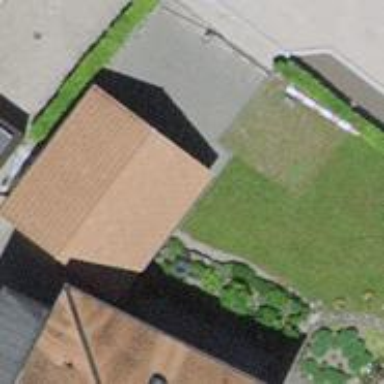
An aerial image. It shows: Garage.